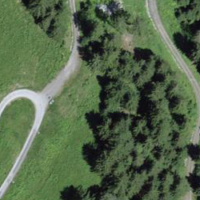
EUNIS habitat code: 44
Species observed at this site:
Epipactis atrorubens